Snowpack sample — Loveland Pass, Silver Plume, Colorado, USA (12/14/25, 10:50 AM MST)
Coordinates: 39.664, -105.882
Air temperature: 36 °F
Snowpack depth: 67 cm
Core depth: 20 cm
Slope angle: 6°, slope face: 326°
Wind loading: low
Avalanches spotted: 0
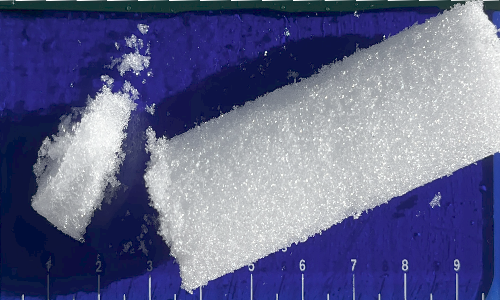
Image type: core
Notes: No avalanches spotted, very late start to the season with minimal snowpack